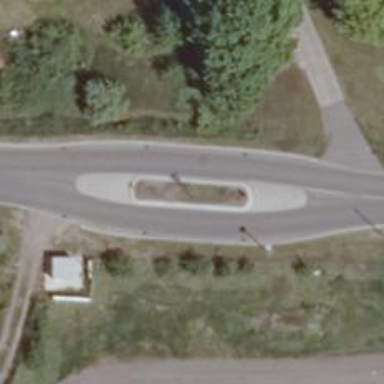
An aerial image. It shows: Traffic calming island.